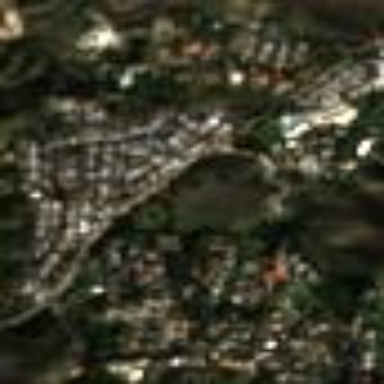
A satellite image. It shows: Residential area.